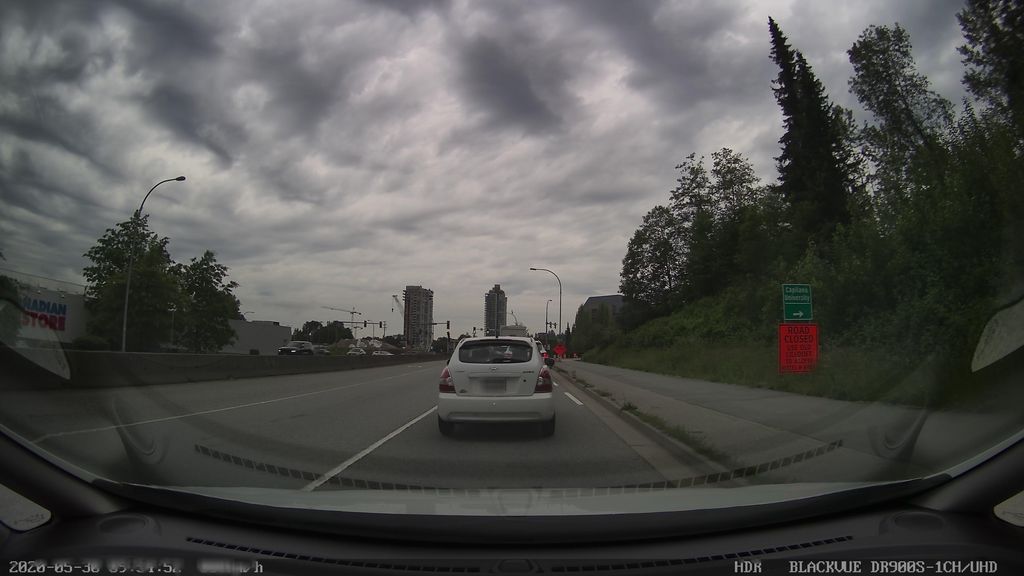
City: vancouver